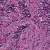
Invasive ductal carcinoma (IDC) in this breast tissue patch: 1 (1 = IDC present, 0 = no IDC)